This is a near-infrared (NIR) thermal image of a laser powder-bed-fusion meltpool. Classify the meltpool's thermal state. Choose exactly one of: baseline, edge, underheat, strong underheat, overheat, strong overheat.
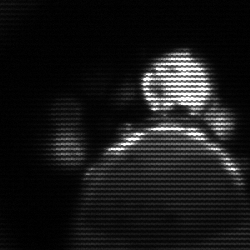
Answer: edge